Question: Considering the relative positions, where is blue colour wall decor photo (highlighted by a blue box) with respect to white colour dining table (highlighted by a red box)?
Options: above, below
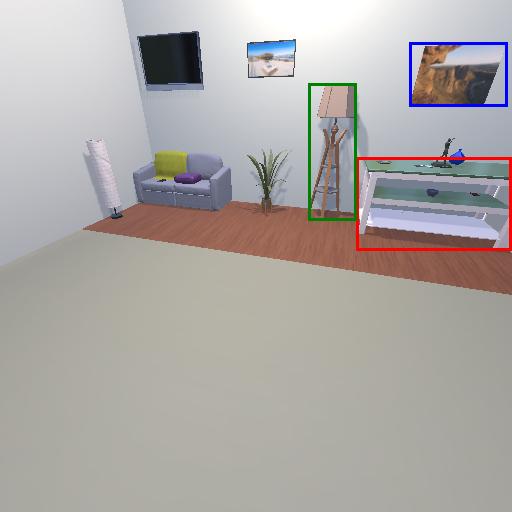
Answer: above